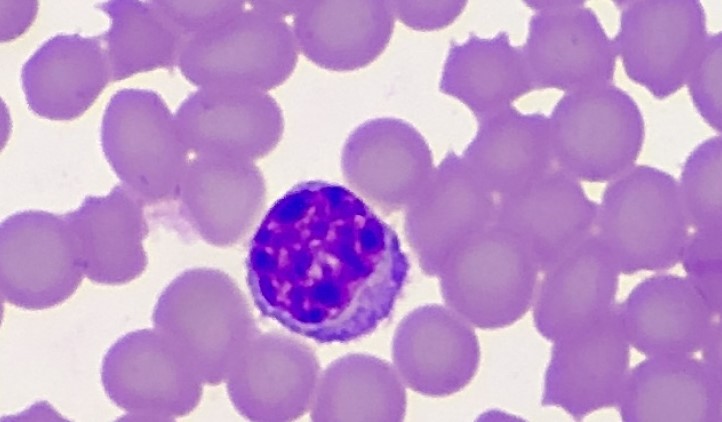
White blood cell type: Lymphocyte